Question: 1. I have a normal navigation based iOS app
2. I've got "loading view" which I initiate from my app delegate and use across the app, simply by showing and hiding it.
3. This works fine, but as soon as I hide the bottom toolbar in one of the views in the app and display it again, the toolbar seems now be shown on top of the my generic "loading view"

Any help is much appreciated
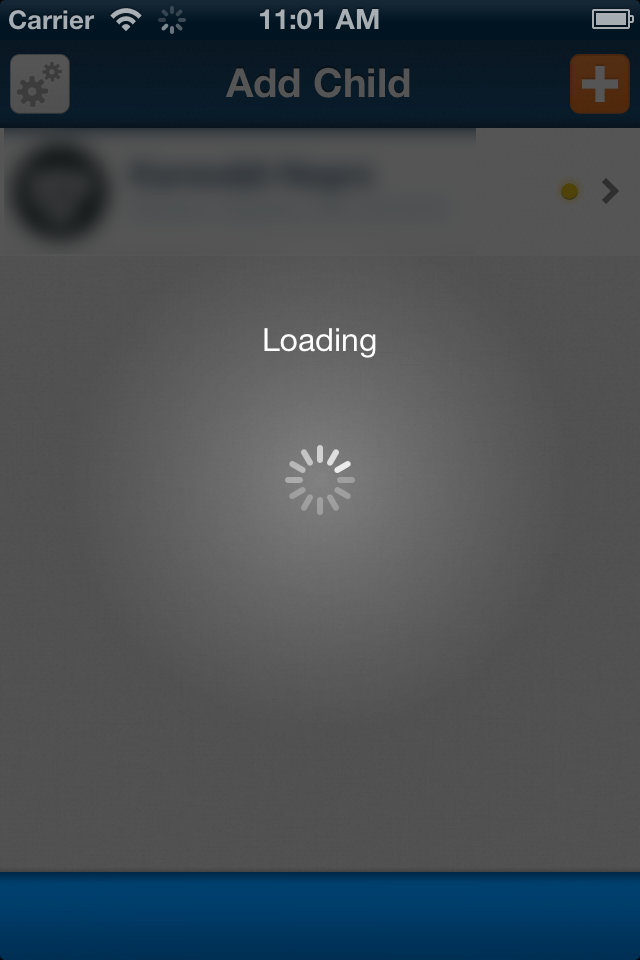
Answer: I basically ended up deleting the loading view and recreating it each time.
It now appears at the top of the view hierarchy each time. This fixed the problem.